Field crop: tomato
Growth stage: 1
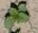
Species: solanum